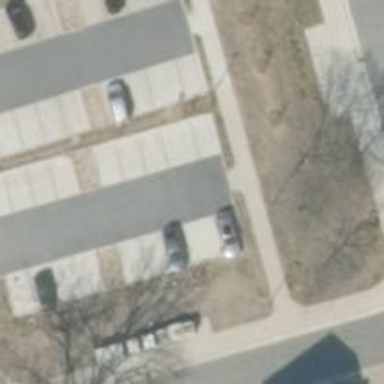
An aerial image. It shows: Parking area with paving stones.